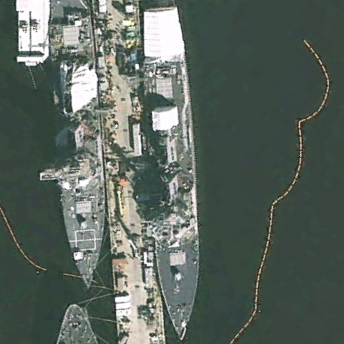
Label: destroyer